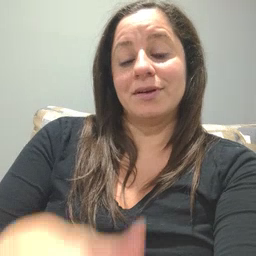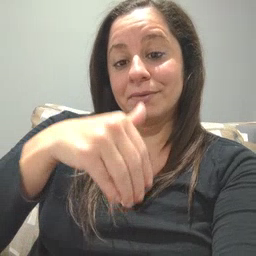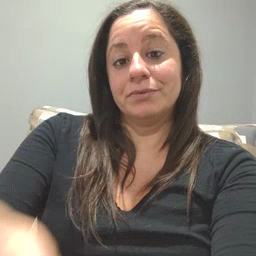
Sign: night